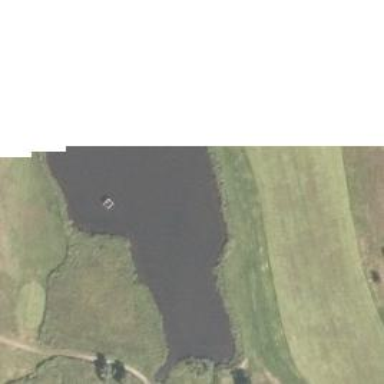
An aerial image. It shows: Pond serving as water hazard on golf course.